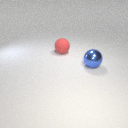
large red rubber sphere to the left of large blue metal sphere